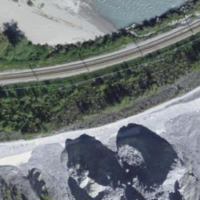
EUNIS habitat code: 48
Species observed at this site:
Dryas octopetala